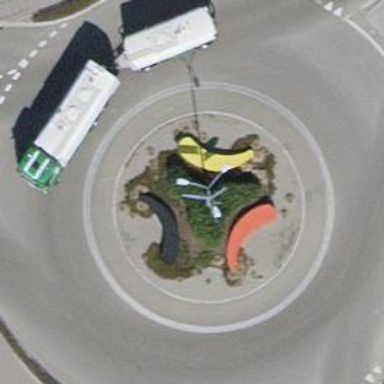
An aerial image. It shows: Secondary road with asphalt surface leading to roundabout. There is asphalt sidewalk on the right side of the road.